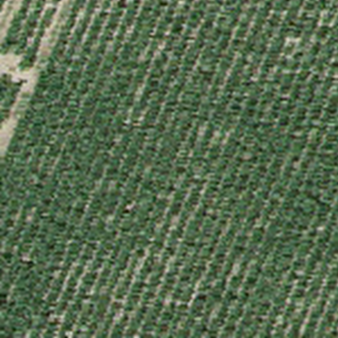
Label: other